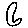
Label: moon